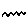
Label: zigzag